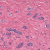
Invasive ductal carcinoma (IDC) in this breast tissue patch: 0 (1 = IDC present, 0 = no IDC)